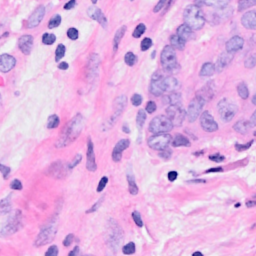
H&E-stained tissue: Breast